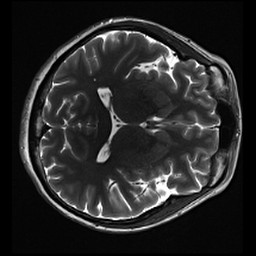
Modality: inplaneT2
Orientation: axial